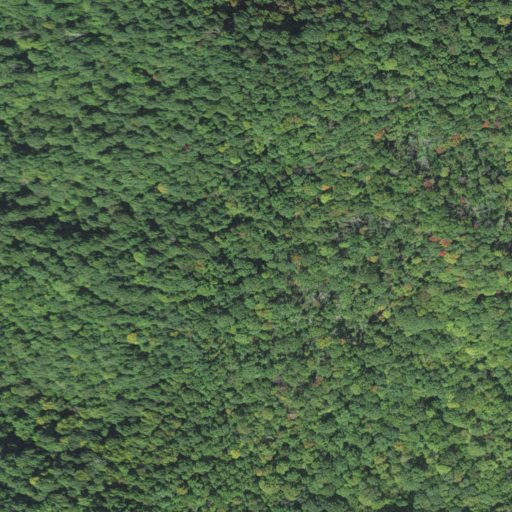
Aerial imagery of ridge(s) in North Carolina named Jenkins Ridge containing deciduous forest and mixed forest